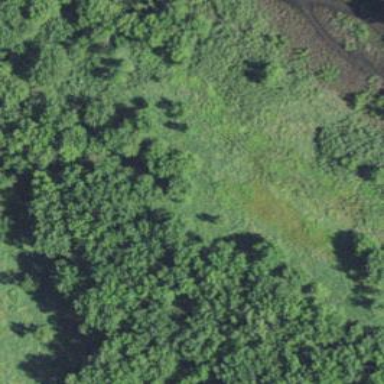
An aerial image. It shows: Marshy wetland area.